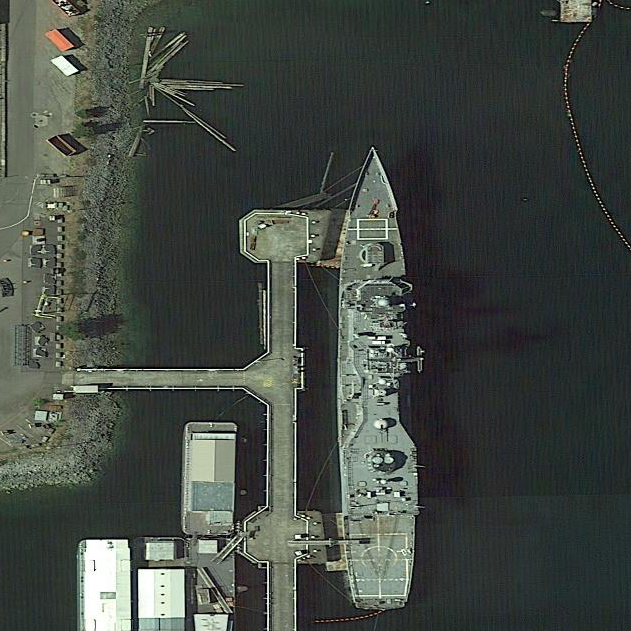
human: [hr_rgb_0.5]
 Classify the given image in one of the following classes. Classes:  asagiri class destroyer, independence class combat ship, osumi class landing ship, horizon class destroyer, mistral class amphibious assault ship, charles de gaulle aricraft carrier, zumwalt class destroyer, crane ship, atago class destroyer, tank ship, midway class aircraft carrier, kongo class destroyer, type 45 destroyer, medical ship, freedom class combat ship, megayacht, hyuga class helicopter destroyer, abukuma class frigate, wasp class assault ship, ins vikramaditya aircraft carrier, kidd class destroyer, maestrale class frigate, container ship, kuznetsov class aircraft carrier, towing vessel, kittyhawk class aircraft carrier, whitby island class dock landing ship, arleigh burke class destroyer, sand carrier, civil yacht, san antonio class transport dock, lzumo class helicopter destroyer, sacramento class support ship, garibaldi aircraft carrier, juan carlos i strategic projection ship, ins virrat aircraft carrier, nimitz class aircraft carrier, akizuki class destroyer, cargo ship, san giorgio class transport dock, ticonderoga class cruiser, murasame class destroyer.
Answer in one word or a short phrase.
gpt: Ticonderoga class cruiser